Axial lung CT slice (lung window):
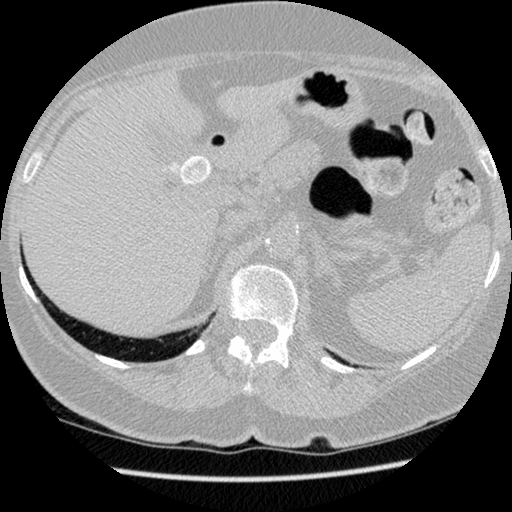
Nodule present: no